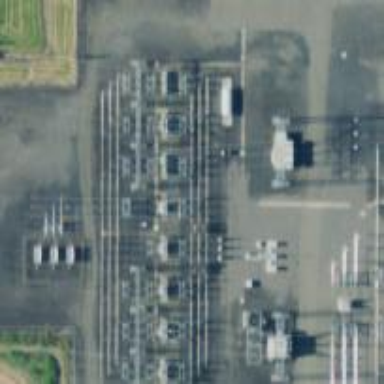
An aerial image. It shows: Outdoor power switch.